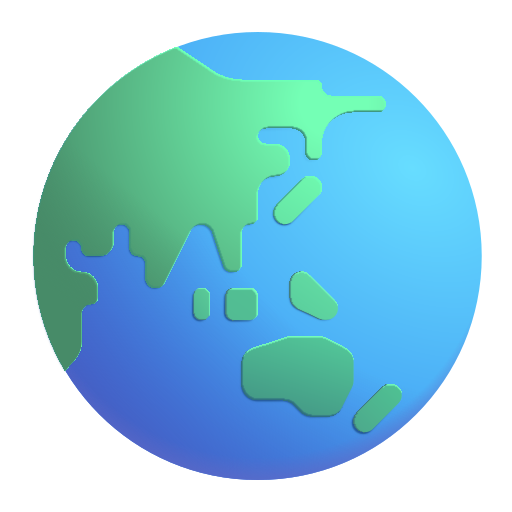
globe showing asia australia color